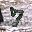
Label: 7